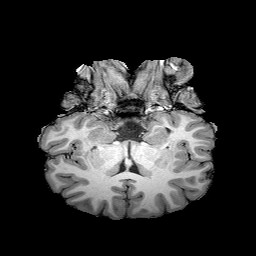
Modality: T1w
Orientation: sagittal
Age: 20
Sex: male
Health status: healthy